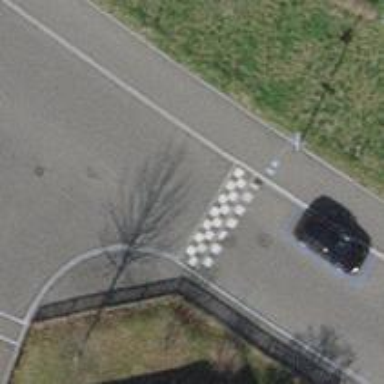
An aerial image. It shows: Table-style traffic calming feature.